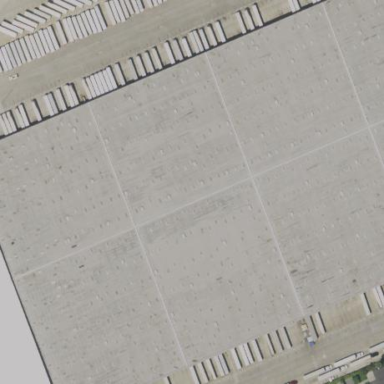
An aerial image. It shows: Warehouse.